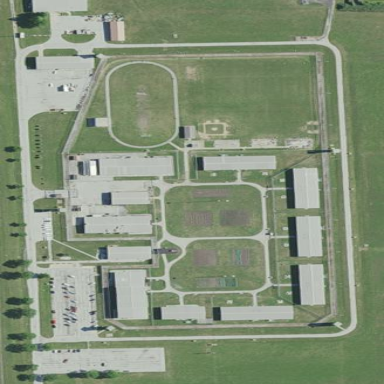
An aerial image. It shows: Prison.